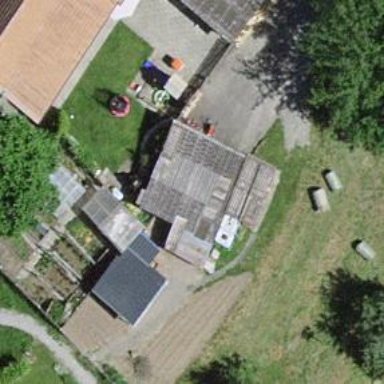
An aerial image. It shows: Garage.